Question: I have an xlsx that I'm parsing with 'openpyxl'.
Column A is Product Name, Column B is revenue, and I want to extract each pair of prouct-revenue values into a 'dict'. Were there no duplicate products, it would simply be a matter of the creating a dict by mapping 'ws.columns' appropriately.
The problem is, there are multiple entries for some (but not all) products. For these, I need to sum the values in question, and just return a single key for those products (as for the rest). So if my revenue spreadsheet contains the following:

I want to of Revenue for Banana before returning the dict. The desired outcome then is:
'''
{'Banana': 7.2, 'Apple': 1.7, 'Pear': 6.2, 'Kiwi': 1.2}
'''
The following would work OK were there no duplicates:
'''
revenue{}
i = 0;
for product in ws.columns[0]:
revenue[product.value] = ws.columns[1][i].value
i+=1
'''
But obviously it breaks down when it encounters duplicates. I could try using a <URL>, which will give a structure from which I can perform the addition and create my final 'dict':
'''
d = MultiDict()
for i in range(len(ws.columns[1])):
d.add(ws.columns[0][i].value,ws.columns[1][i].value)
'''
This leaves me with a 'MultiDict', which itself is actually a , and it all gets a tad convoluted. Is there a neater or standard-library way of achieving the same-key-multiple-times data structure? What about employing 'zip()'? Doesn't necessarily have to be dict-like. I just need to be able to create a 'dict' from it (and then perform the addition).
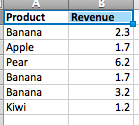
Answer: This should be close to what you want, assuming you can transform your data to a list of key-value tuples:
'''
list_key_value_tuples = [("A", 1), ("B", 2), ("A", 3)]
d = {}
for key, value in list_key_value_tuples:
d[key] = d.get(key, 0) + value
> print d
{'A': 4, 'B': 2}
'''